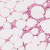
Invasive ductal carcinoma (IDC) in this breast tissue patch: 0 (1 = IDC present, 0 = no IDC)